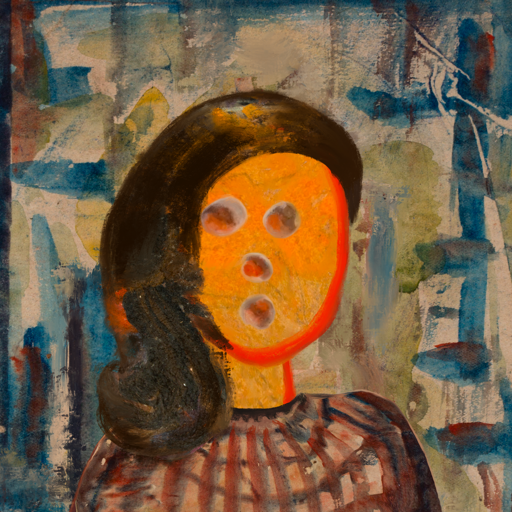
Background: Orphan, Head And Neck Front: Sisters, Face Front: Rupkatha, Bust: Orphan, Hair Front: Gypsy_Queen, Head Accessory: Blank, Second Necklace: Blank, Necklace: Blank, Baby: Blank